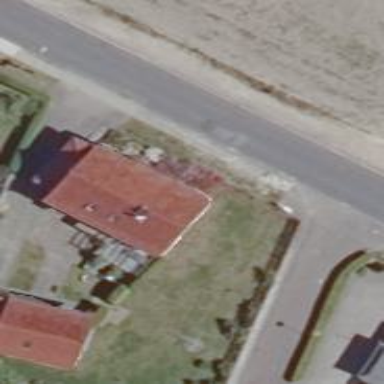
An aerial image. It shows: Simple and straightforward house.